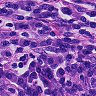
Metastatic tissue present: yes